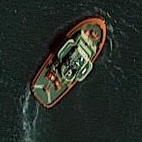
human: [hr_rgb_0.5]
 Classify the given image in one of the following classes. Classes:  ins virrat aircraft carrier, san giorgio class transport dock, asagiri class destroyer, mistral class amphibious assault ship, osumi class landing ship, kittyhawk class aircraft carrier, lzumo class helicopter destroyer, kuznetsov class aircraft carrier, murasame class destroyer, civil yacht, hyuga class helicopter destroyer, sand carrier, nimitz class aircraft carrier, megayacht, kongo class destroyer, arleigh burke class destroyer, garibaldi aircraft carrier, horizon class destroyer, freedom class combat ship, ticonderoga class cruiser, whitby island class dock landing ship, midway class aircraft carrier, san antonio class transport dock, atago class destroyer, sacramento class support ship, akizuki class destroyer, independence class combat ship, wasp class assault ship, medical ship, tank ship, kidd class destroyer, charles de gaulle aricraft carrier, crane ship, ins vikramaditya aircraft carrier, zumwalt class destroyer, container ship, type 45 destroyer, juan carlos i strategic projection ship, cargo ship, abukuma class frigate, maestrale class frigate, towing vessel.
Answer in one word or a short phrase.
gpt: Towing vessel